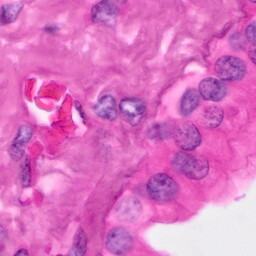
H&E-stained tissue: Pancreatic